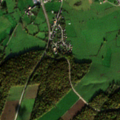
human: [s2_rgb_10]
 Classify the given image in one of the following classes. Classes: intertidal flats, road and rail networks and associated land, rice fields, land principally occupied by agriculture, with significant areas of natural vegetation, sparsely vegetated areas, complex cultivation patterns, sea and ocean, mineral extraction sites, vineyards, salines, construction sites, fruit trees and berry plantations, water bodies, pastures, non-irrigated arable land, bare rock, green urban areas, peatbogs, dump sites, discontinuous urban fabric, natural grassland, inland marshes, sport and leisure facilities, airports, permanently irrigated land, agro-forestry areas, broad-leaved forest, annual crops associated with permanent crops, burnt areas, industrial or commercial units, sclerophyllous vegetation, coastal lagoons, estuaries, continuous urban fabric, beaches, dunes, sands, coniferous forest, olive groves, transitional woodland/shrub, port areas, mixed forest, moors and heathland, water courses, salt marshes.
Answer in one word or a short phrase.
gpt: discontinuous urban fabric, pastures, complex cultivation patterns, broad-leaved forest